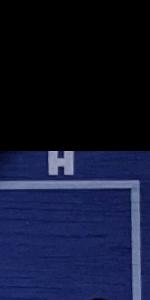
Label: Empty